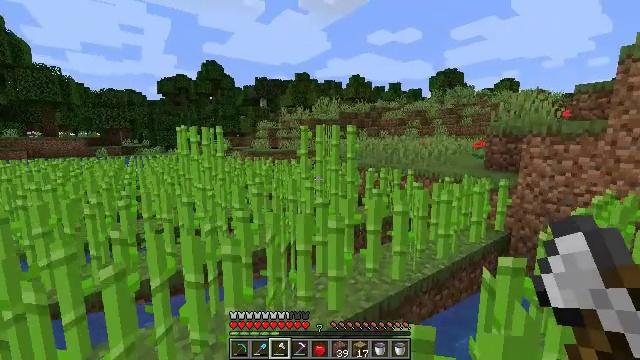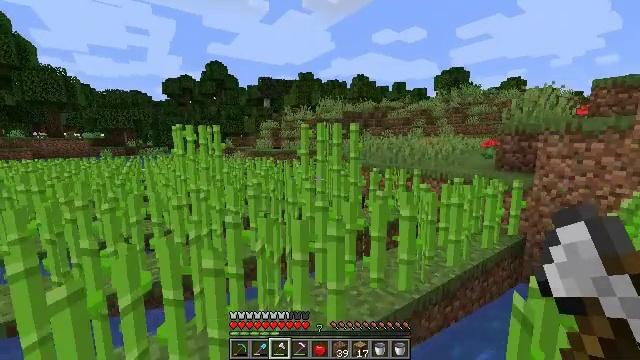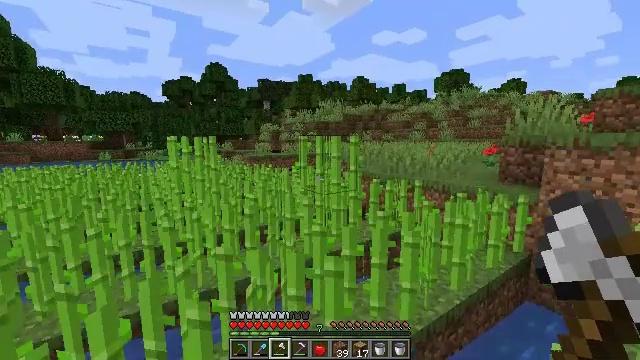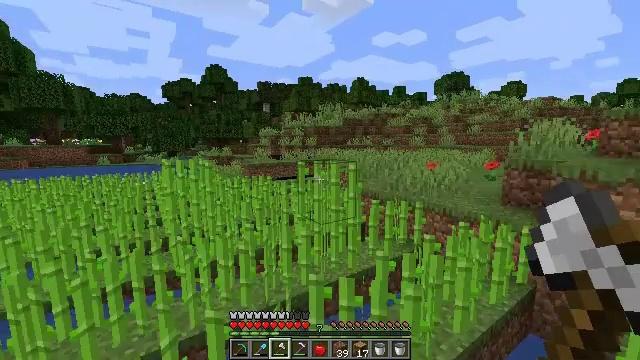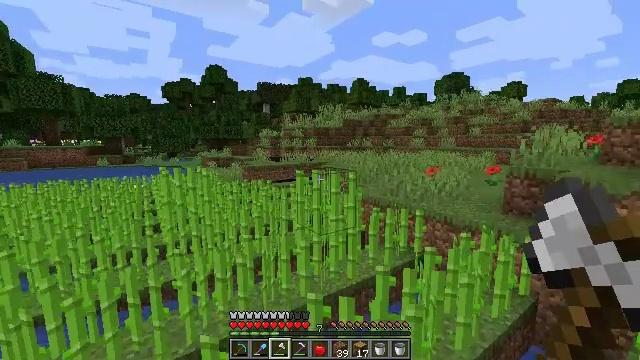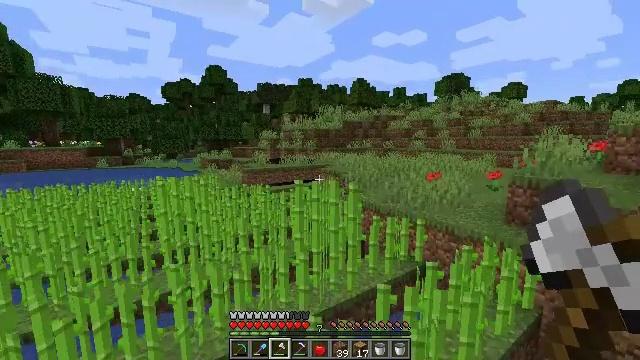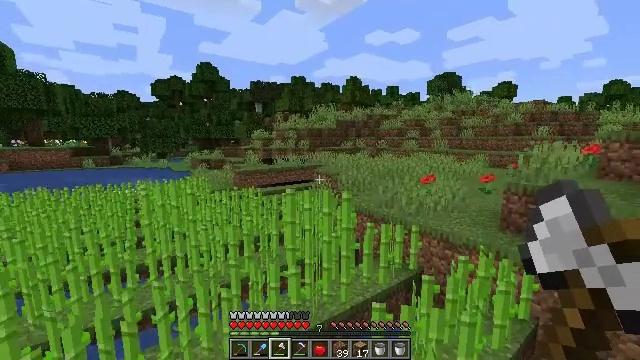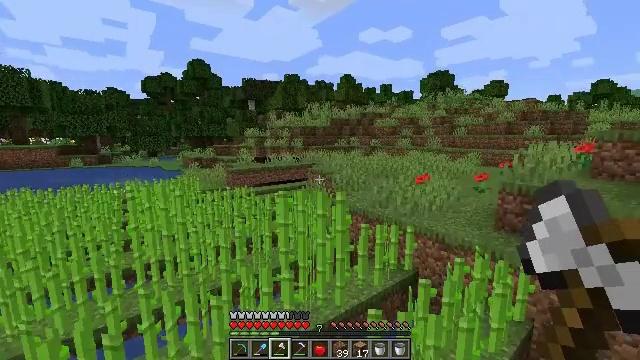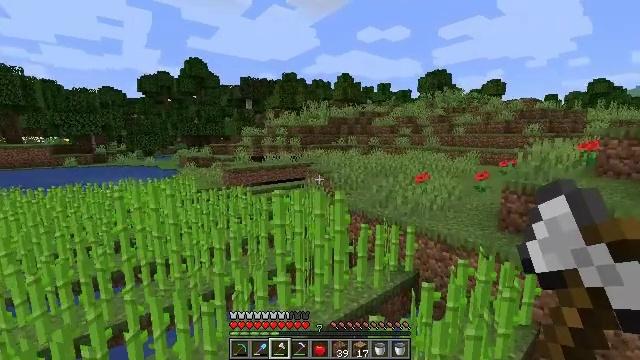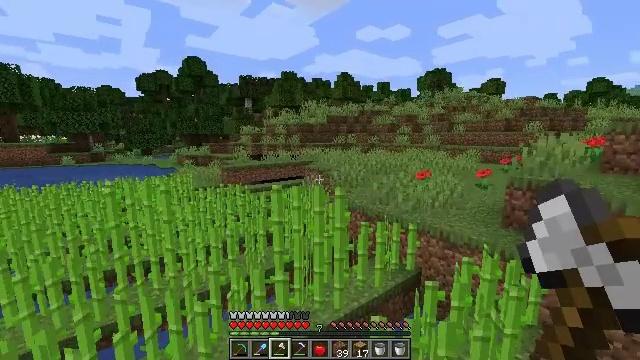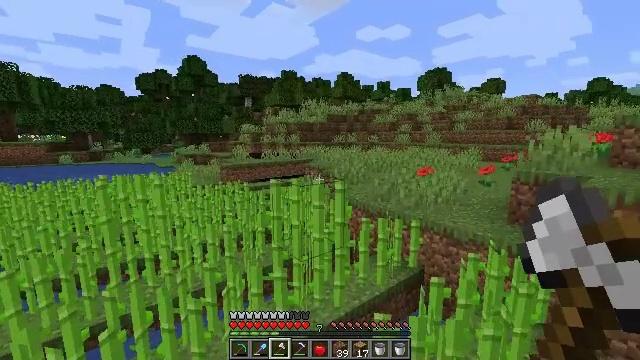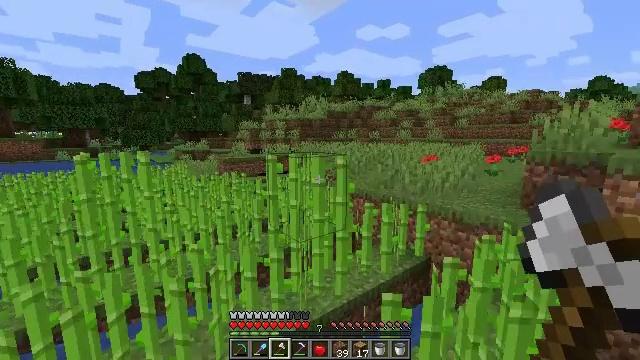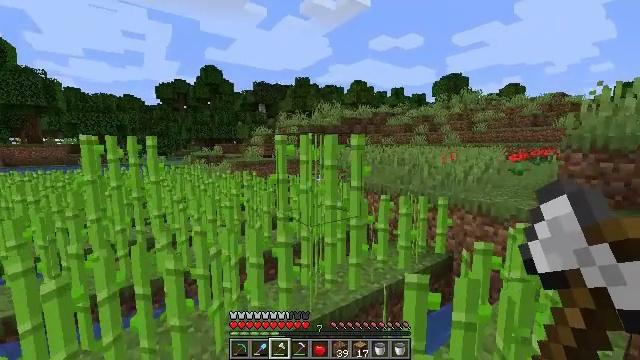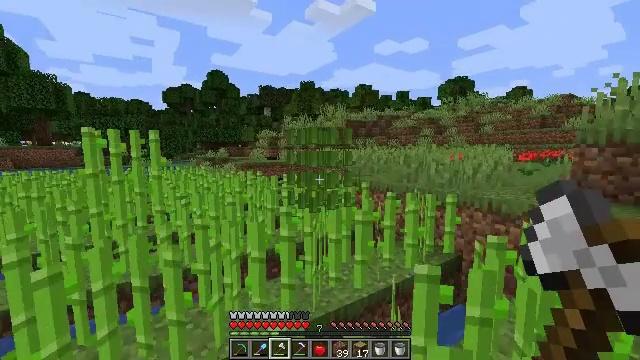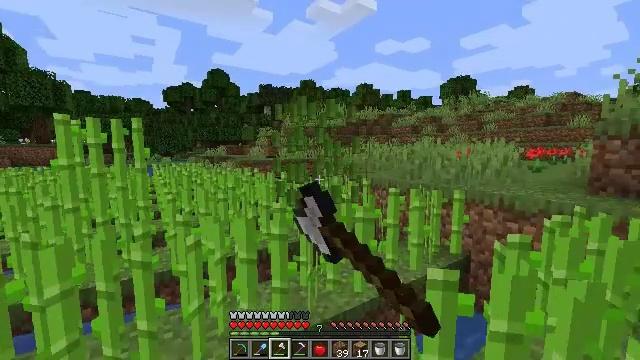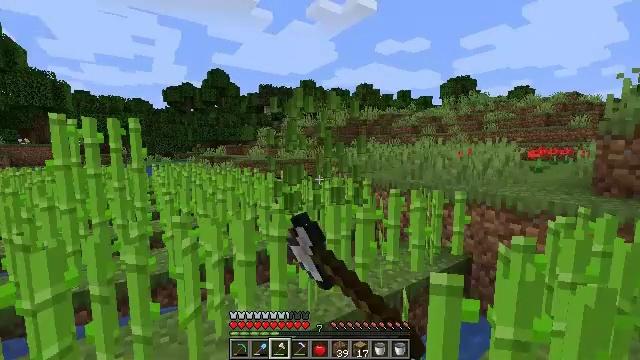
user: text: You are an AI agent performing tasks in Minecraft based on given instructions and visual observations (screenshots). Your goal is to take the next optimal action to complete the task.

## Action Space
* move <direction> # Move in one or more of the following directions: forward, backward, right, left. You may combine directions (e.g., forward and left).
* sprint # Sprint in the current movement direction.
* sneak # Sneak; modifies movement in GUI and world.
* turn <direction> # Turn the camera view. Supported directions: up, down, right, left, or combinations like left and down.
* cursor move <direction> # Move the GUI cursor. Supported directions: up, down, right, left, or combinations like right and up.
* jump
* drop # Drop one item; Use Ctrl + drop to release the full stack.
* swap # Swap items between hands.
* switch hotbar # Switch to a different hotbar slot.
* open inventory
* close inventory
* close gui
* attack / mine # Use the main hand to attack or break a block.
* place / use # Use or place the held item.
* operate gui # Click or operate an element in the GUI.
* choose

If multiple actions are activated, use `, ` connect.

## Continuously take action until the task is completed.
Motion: motion action
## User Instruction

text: Mine the sugar cane near rivers.
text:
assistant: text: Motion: move forward
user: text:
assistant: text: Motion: move forward, jump
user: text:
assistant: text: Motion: move forward, jump
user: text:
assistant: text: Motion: move forward, jump
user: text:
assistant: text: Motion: move forward, jump
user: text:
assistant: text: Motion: move forward, turn right, jump
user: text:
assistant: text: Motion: move forward, turn right, jump
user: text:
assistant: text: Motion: move forward
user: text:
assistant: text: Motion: move forward
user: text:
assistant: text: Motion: move forward
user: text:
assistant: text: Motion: move forward
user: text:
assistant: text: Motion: move forward, turn left and up
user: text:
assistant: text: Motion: turn left, attack / mine
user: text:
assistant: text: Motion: attack / mine
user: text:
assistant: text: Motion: attack / mine
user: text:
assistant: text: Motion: no_op
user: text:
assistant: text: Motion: move forward, turn up
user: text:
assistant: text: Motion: move forward
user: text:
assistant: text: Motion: move forward, jump
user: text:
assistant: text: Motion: move forward, turn left and down, jump
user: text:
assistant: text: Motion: move forward, turn down, jump
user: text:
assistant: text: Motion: move forward, turn down, jump
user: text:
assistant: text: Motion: move forward, turn down, jump
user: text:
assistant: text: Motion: move forward, jump
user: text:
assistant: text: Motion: move forward, turn down
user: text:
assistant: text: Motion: move forward, turn left and down
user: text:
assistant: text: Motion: move forward, turn left and down
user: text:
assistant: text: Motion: move forward and move right, turn left and down
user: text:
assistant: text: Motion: move forward and move right, turn left and down
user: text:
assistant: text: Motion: move forward and move right, turn left and down